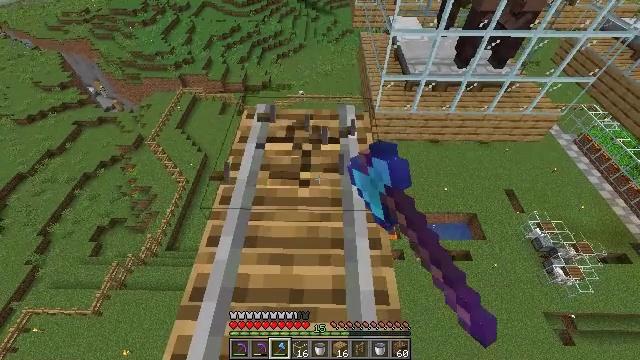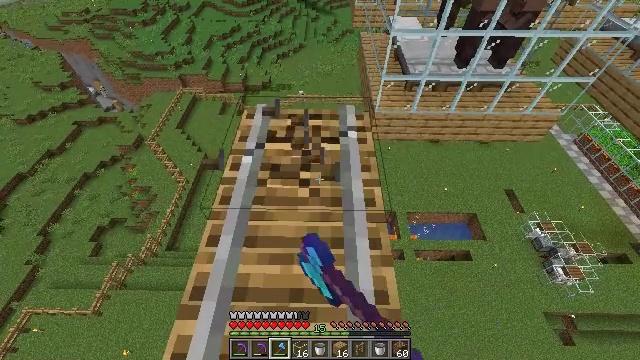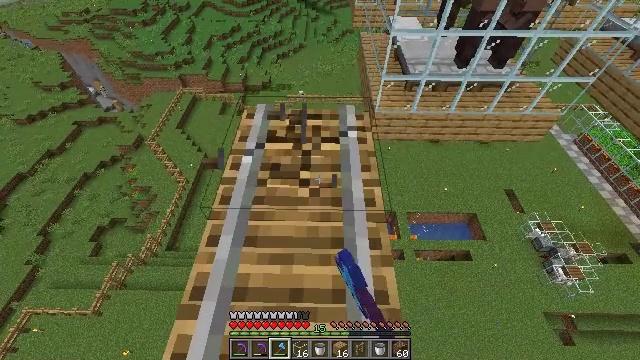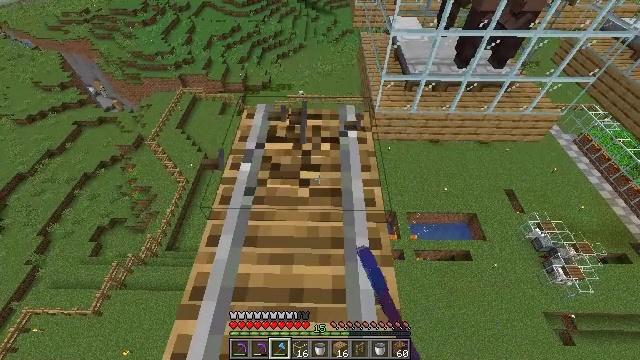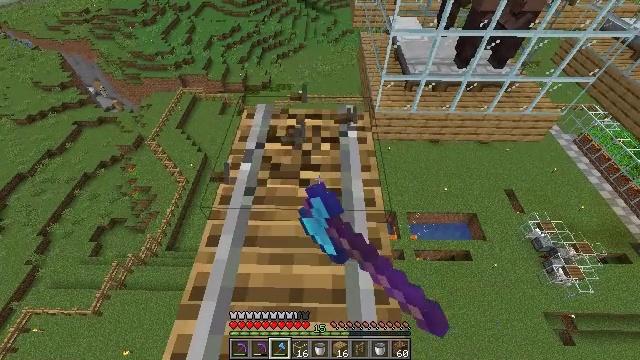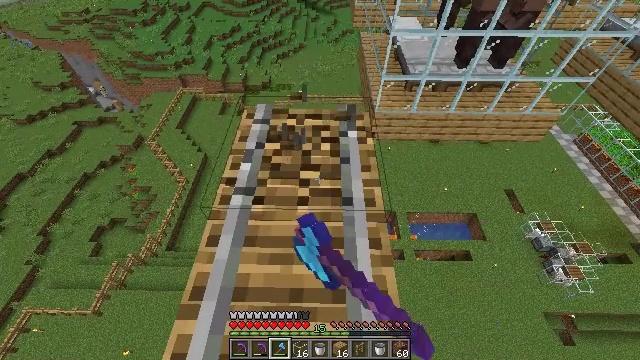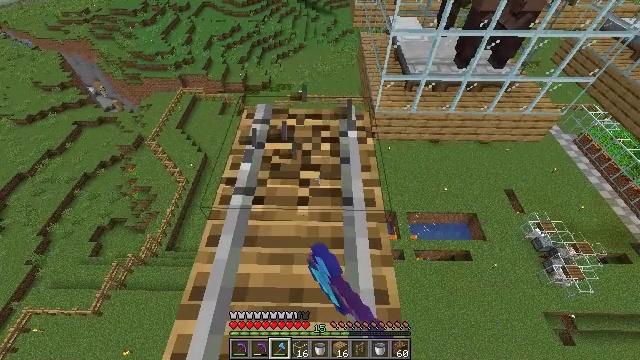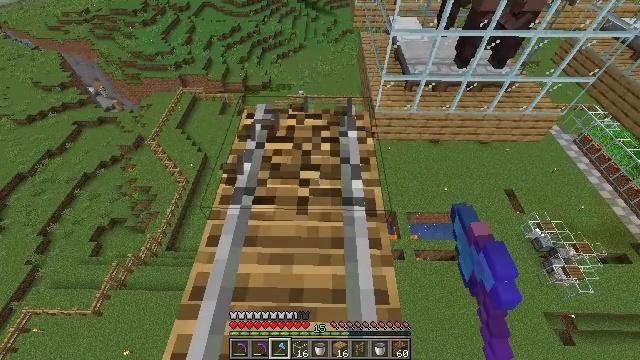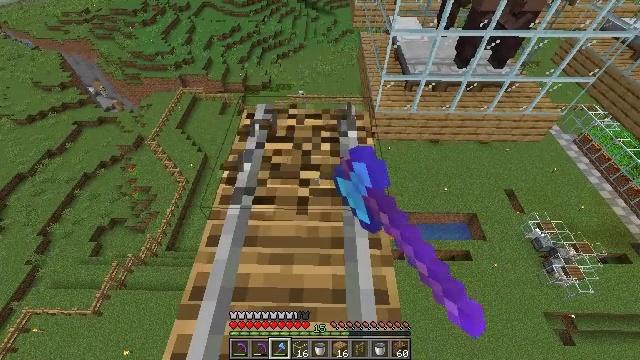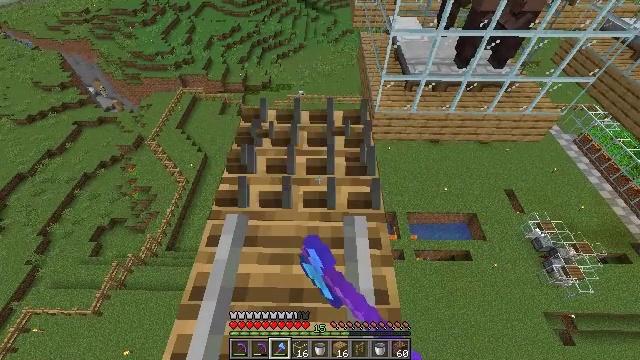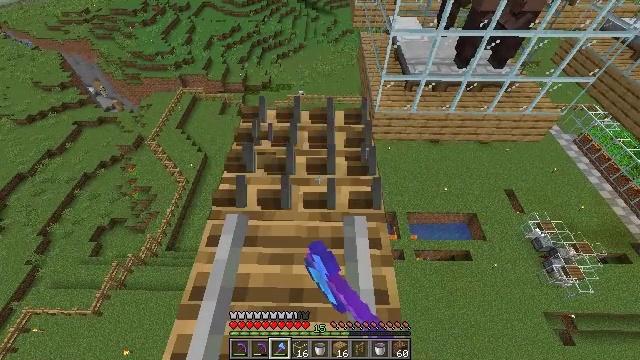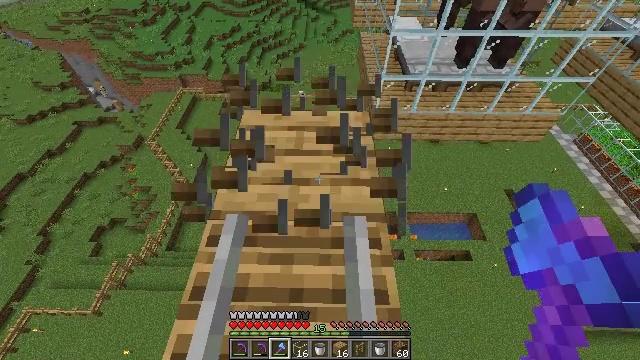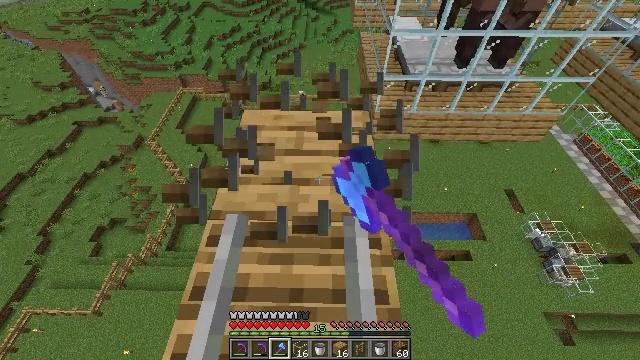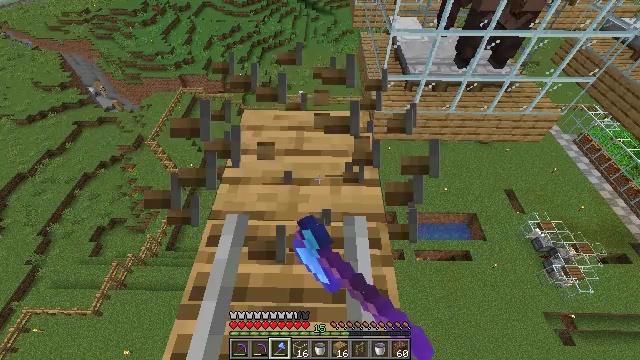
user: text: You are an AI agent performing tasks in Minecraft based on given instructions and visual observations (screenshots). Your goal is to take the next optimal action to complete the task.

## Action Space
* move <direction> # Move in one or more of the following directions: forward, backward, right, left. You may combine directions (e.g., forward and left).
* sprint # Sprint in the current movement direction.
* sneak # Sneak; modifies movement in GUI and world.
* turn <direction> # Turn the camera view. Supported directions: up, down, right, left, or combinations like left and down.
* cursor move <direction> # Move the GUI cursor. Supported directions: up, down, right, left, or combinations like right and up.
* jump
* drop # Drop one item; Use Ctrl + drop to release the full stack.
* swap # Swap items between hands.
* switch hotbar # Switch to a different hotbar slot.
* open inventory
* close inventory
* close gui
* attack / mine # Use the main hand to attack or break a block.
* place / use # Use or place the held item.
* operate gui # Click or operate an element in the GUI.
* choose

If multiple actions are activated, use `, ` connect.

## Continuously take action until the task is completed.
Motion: motion action
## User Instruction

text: Gather the rail for future use.
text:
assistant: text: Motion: sneak, attack / mine
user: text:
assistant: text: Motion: sneak, attack / mine
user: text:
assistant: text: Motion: sneak, attack / mine
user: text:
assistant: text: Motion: sneak, attack / mine
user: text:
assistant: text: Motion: sneak, attack / mine
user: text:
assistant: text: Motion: sneak, attack / mine
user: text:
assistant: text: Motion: sneak, attack / mine
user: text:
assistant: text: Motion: sneak, attack / mine
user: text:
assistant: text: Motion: sneak, attack / mine
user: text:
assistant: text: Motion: sneak, attack / mine
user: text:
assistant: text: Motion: sneak, attack / mine
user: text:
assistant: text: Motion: sneak, attack / mine
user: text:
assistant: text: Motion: sneak, attack / mine
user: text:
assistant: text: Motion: sneak, attack / mine